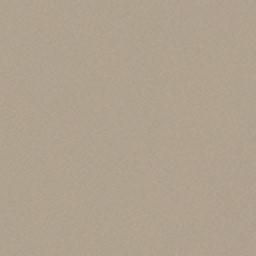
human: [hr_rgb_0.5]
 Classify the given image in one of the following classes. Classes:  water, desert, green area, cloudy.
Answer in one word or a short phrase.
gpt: desert